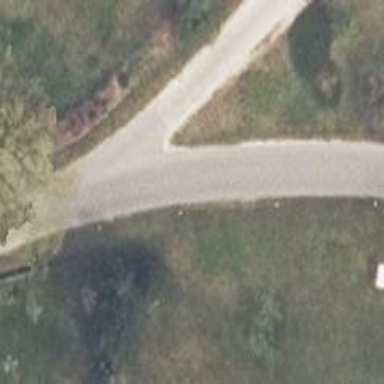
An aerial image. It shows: Unclassified road with asphalt surface.